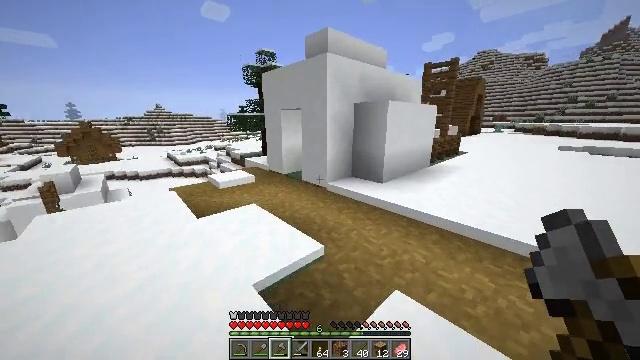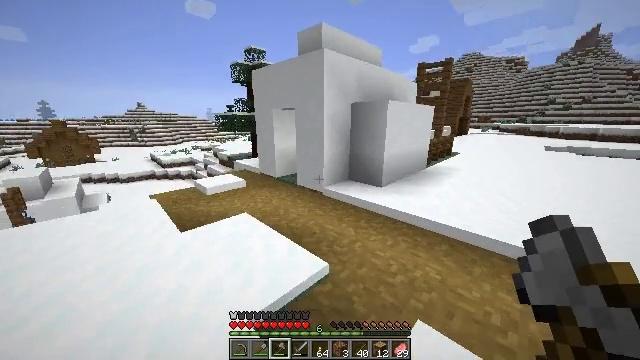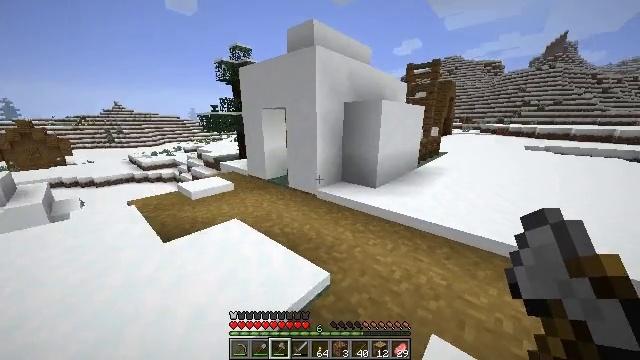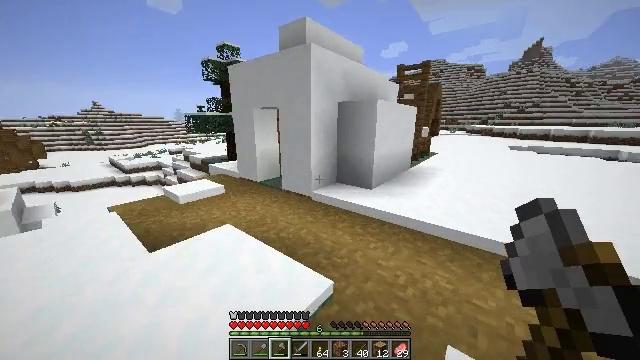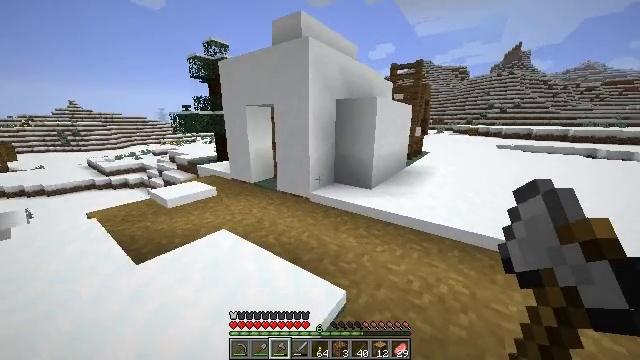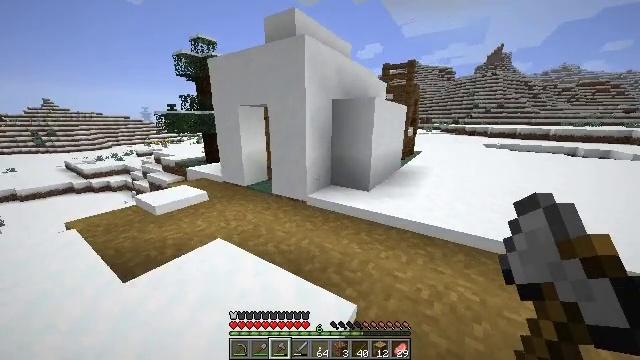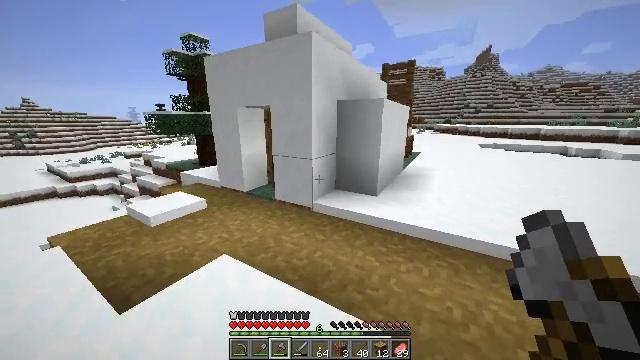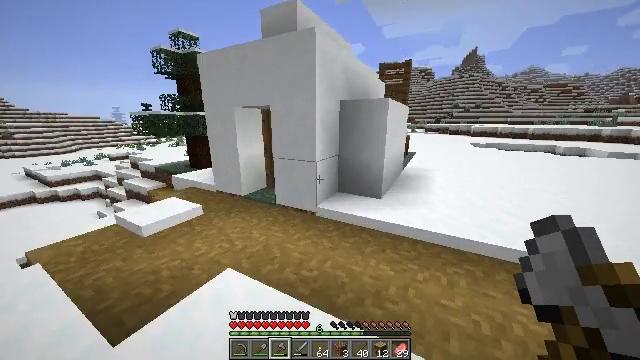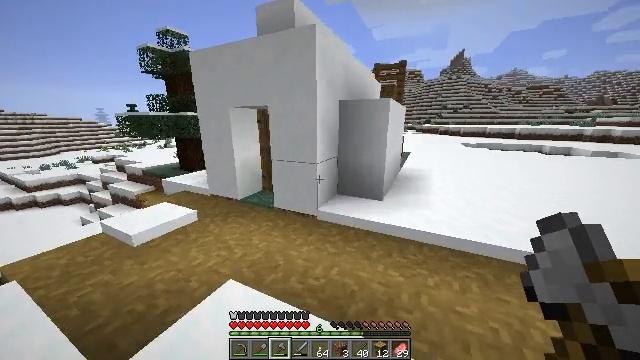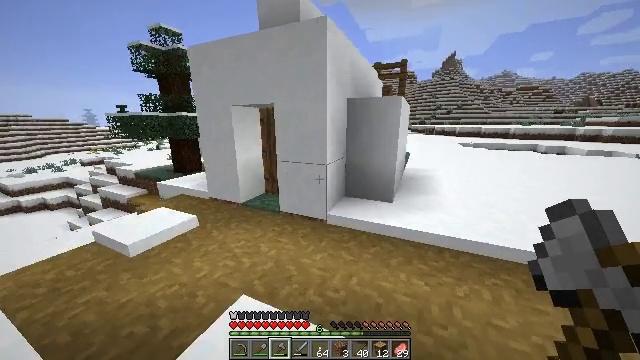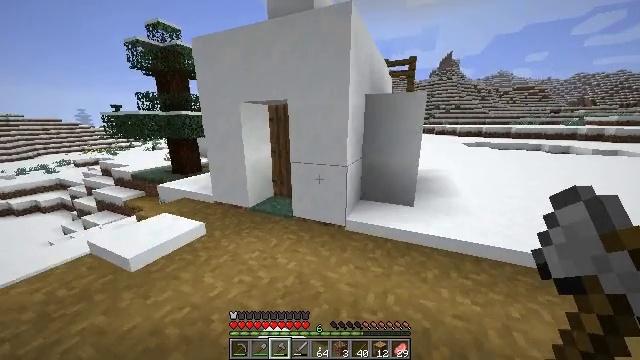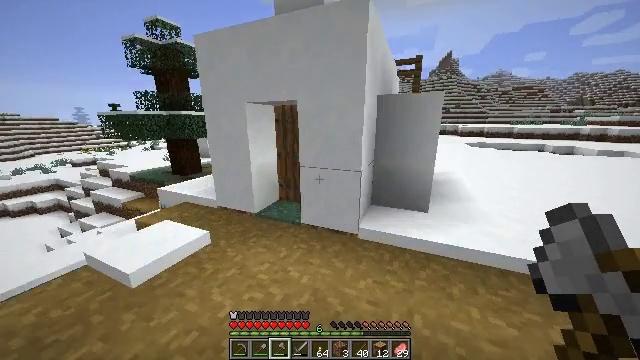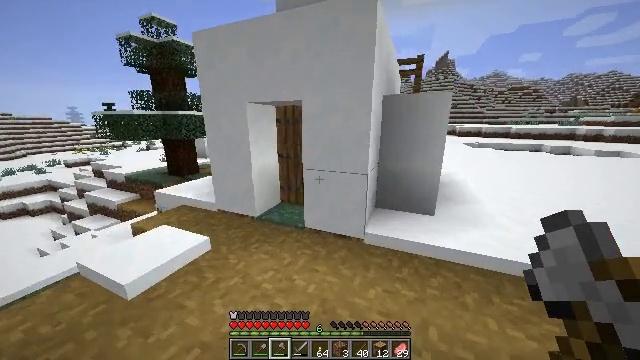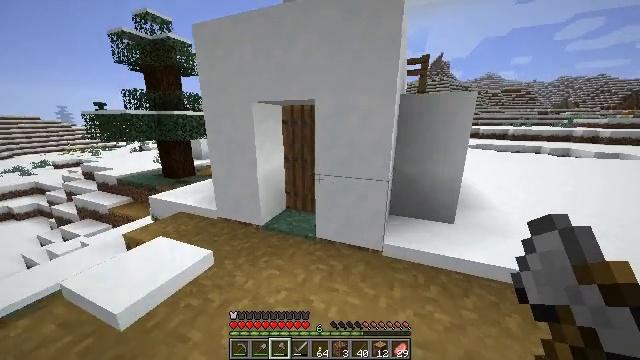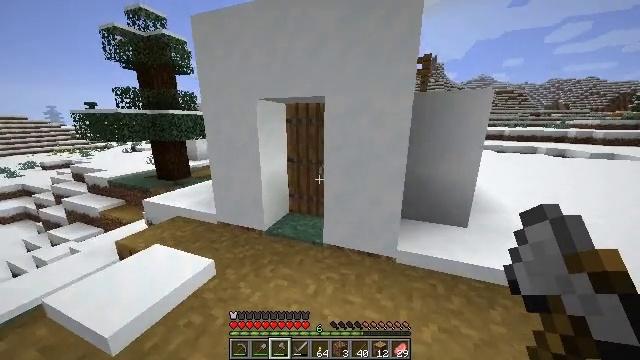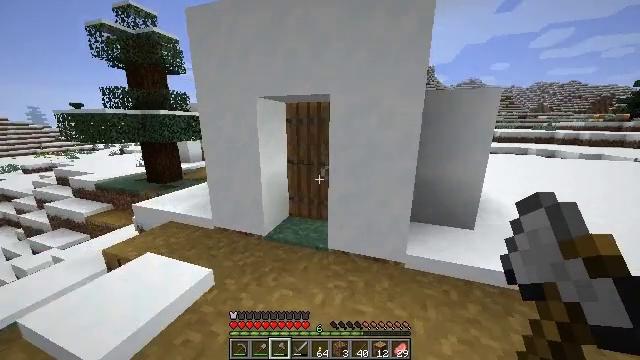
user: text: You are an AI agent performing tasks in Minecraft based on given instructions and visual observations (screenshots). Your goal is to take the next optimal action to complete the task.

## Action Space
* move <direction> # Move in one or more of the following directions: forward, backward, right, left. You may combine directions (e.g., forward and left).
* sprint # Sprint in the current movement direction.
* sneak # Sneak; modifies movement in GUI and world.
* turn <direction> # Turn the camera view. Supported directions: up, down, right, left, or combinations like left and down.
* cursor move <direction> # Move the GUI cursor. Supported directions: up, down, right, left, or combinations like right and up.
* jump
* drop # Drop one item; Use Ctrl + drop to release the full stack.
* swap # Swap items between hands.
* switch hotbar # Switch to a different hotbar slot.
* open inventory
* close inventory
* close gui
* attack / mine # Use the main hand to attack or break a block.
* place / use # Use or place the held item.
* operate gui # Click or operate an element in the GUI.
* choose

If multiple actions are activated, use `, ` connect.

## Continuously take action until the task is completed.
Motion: motion action
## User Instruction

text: Collect potatoes from the garden.
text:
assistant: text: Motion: move forward and move left, sprint, turn right
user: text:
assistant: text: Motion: move forward and move left, sprint, turn right
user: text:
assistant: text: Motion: move forward and move left, sprint, turn right
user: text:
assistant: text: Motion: move forward and move left, sprint, turn right
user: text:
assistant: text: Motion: move forward and move left, sprint, turn right
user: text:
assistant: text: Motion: move forward and move left, sprint, turn right
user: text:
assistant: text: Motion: move forward and move left, sprint, turn right
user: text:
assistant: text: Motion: move forward and move left, sprint, turn right
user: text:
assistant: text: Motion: move forward and move left, sprint, turn right
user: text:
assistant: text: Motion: move forward and move left, sprint
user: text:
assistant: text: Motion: move forward and move left, sprint
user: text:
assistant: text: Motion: move forward and move left, sprint
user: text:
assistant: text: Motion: move forward and move left, sprint, turn right
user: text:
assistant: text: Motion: move forward and move left, sprint, turn right
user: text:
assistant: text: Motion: move forward and move left, sprint, turn right
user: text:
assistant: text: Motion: move forward and move left, sprint, turn right
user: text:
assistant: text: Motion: move forward and move left, sprint, turn right
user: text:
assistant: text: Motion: move forward, sprint, turn right
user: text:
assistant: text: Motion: move forward, sprint, use / place
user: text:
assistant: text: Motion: move forward, sprint, use / place
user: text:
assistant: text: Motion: move forward, sprint, turn right, use / place
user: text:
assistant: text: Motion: move forward, sprint, turn right
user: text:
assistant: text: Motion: move forward, sprint, turn right
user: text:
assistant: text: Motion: move forward, sprint
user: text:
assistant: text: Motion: move forward, sprint
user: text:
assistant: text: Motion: move forward, sprint
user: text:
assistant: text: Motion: move forward, sprint
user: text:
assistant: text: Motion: no_op
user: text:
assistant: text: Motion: no_op
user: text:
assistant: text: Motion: no_op